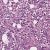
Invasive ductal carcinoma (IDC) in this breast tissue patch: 1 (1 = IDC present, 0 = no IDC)